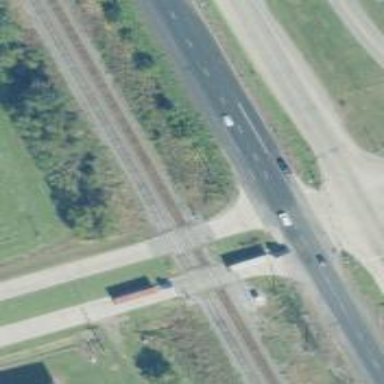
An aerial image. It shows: Railway track.